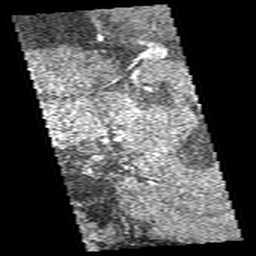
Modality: angio
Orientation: sagittal
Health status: ill
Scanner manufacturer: siemens
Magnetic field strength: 3 T
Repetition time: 0.029 s
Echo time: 0.00401 s